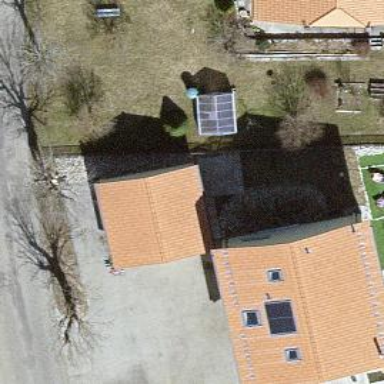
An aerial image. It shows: Garage building.